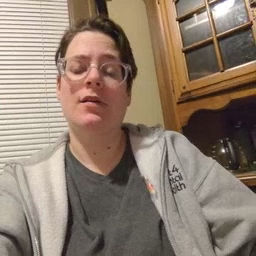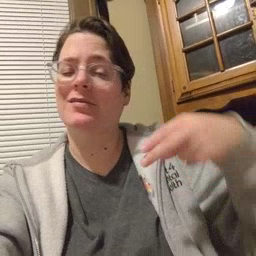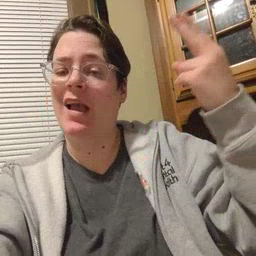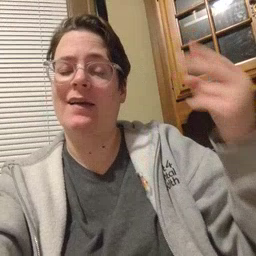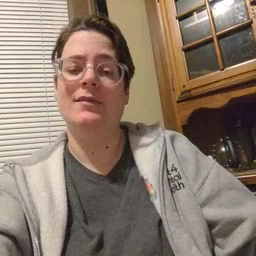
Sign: high